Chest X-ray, PA view. Patient: 51 years old, sex M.
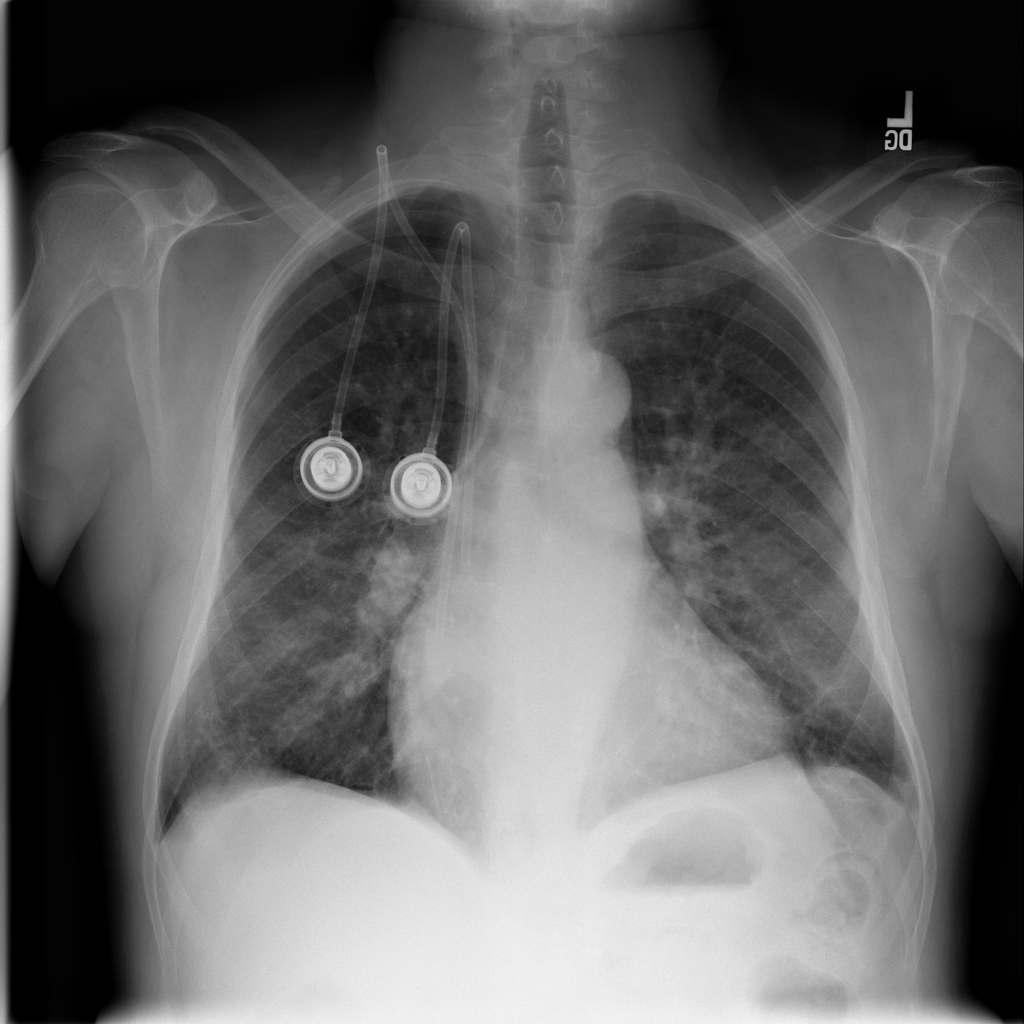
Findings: Fibrosis, Infiltration